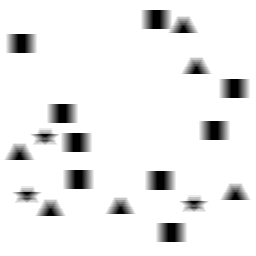
Squares: 9
Triangles: 6
Stars: 3
Total shapes: 18